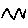
Label: zigzag